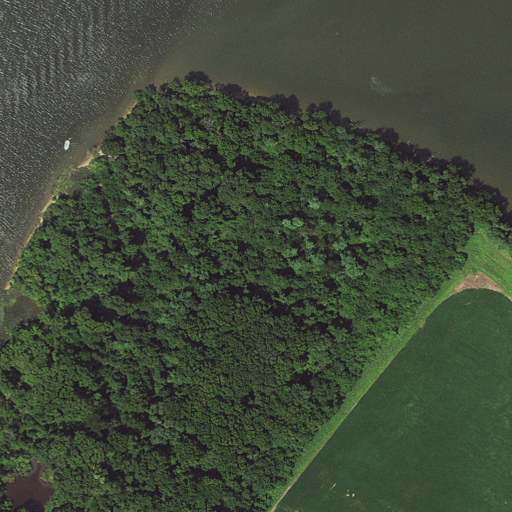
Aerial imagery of cape in Maryland named Drum Point containing deciduous forest, open water, cultivated crops, woody wetlands, mixed forest, and herbaceous wetlands